Brain MRI, t2w sequence, axial 2D slice.
Patient: age 23, sex F, weight 95 kg, height 1.95 m
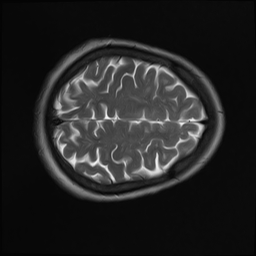